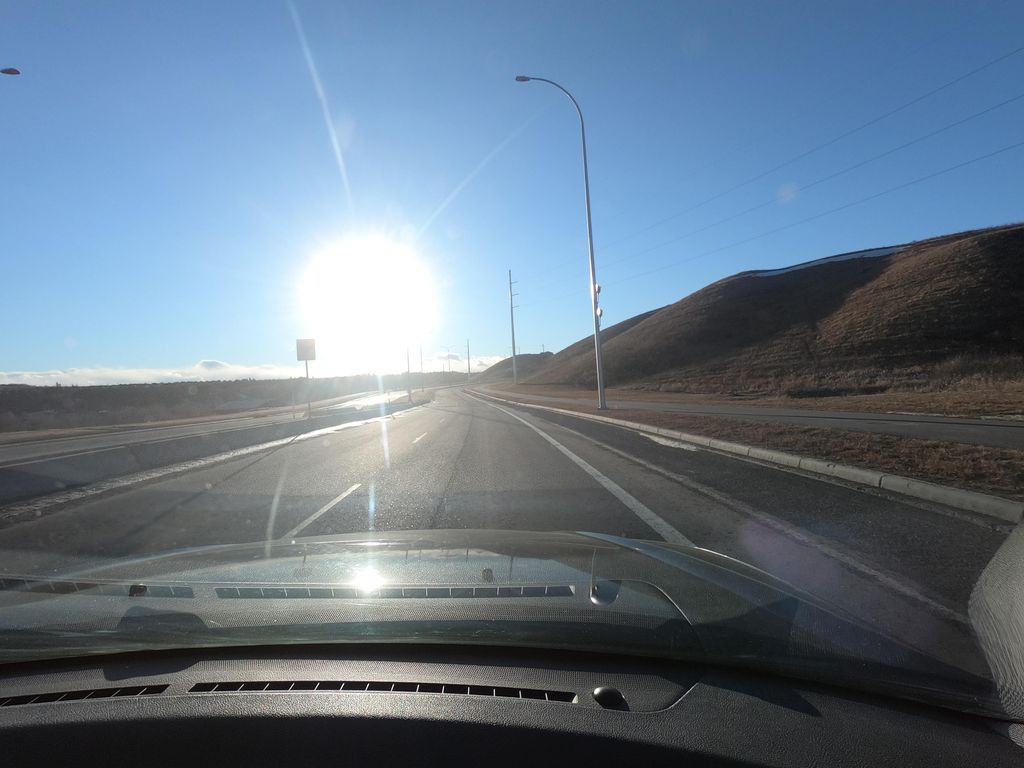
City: calgary